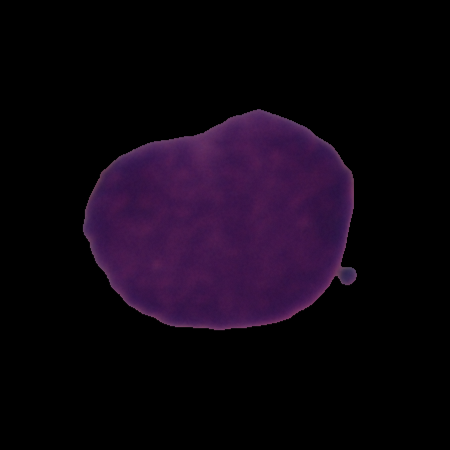
Label: healthy